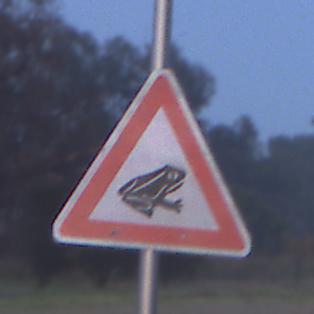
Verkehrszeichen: AmphibienwanderungLinks
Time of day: SunriseSunset
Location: Outdoor (Nature)
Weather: Clear
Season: NotSpecified
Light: Natural